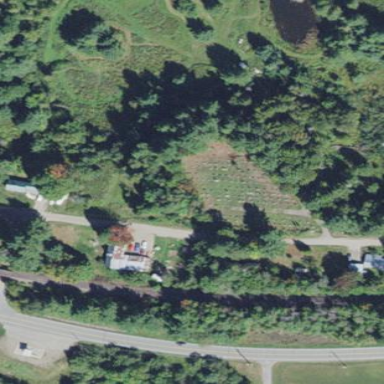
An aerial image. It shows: Cemetery.